Question: ## Summary:
I am using <URL> side by side and it works great except if one of the tables has no rows, I can't drag a row from the other table onto the "empty" table and I want to figure out if this is supported or if I need a workaround?
## Details / Code:
I have two tables lined up against each other (simplified example)
'''
<table id="table1" style="float:left;width:260px;">
<thead><tr><th>Id</th><th>Name</th></tr></thead>
<tbody class=sortable>
<tr><td>1</td><td>Name 1</td></tr>
<tr><td>2</td><td>Name 2</td></tr>
<tr><td>3</td><td>Name 3</td></tr>
</tbody>
</table>
<table id="table2" style="float:left;width:260px;">
<thead><tr><th>Id</th><th>Name</th></tr></thead>
<tbody class=sortable>
<tr><td>1</td><td>Name 1</td></tr>
<tr><td>2</td><td>Name 2</td></tr>
<tr><td>3</td><td>Name 3</td></tr>
</tbody>
</table>
'''
and i have the following jquery UI Sortable code:
'''
$(".sortable").sortable({
connectWith: ".sortable",
placeholder: "ui-state-highlight",
helper: function(e, tr)
{
var $originals = tr.children();
var $helper = tr.clone();
$helper.children().each(function(index)
{
// Set helper cell sizes to match the original sizes
$(this).width($originals.eq(index).width());
});
$helper.css("background-color", "rgb(223, 240, 249)");
return $helper;
}
});
$("#sortable").disableSelection();
'''
and here is my CSS:
'''
<style type="text/css">
.ui-state-highlight { height: 1.5em; line-height: 1.2em; }
.ui-sortable-helper {
transform: rotate(1deg);
-moz-transform: rotate(1deg);
-webkit-transform: rotate(1deg);
}
</style>
'''
If one of the tables happens to have no rows I can no longer drag a row onto that table anymore. When I look in firebug i still see the TBODY there even if there is no rows so I am not sure what is going wrong?
## Update:
As Anton noted, this DOES seem to work in Chrome but not any other browser (and i need to work in other browsers as well)
## Update #2:
I got it working using display:block (and had to update some styling of my table). My only issue now is that the highlight row on these empty tables are not full width (my guess because of the display:block) when you hover. here is a screenshot where you can see the yellow sortable hover is not full row. This is not a blocker but it would look much better if it was conssitent with when there are rows.

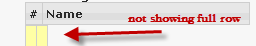
Answer: I found a workaround for this that works for firefox and IE
'''
<tr><td></td><td></td></tr>
<tr><td>1</td><td>Name 1</td></tr>
<tr><td>2</td><td>Name 2</td></tr>
<tr><td>3</td><td>Name 3</td></tr>
'''
Create an empty '<tr>' in tbody
<URL>
Found one more workaround
'''
tbody{
display:block;
min-height:10px;
}
'''
and then you have to add this to the sortable:
'''
start: function(e, ui ){
ui.placeholder.height(ui.helper.outerHeight()-10);
ui.placeholder.find("td").css("width", ui.helper.width());
},
'''
but this will make the table look different
<URL>
You can add class if the tbody does not contain any elements like this
'''
stop: function (e, t) {
if ($(this).children().length == 0) {
$(this).addClass('test');
}
if($(t.item).closest('tbody').children().length >0){
$(t.item).closest('tbody').removeClass('test');
}
},
'''
<URL>